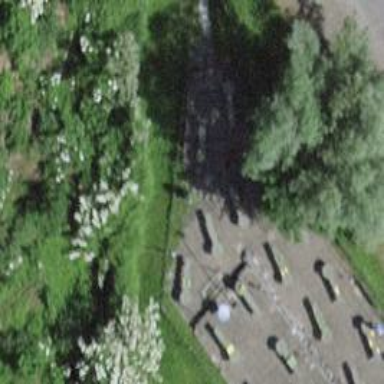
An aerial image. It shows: Miniature golf course.